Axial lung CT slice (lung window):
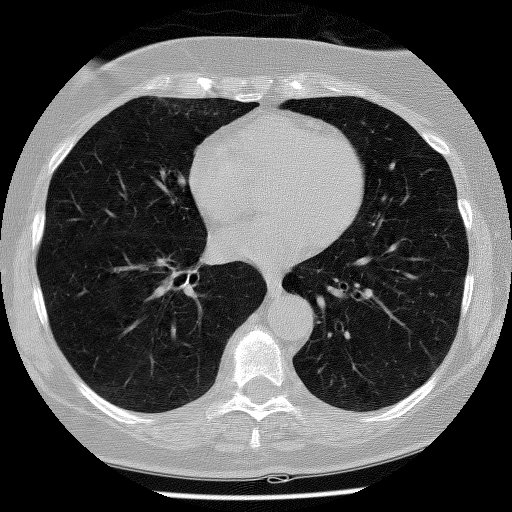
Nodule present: no